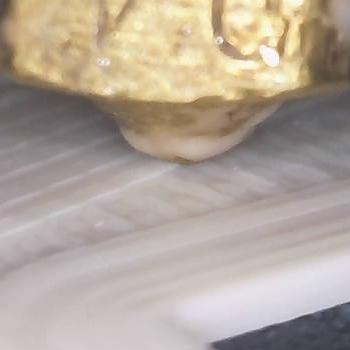
Flow rate: 33%